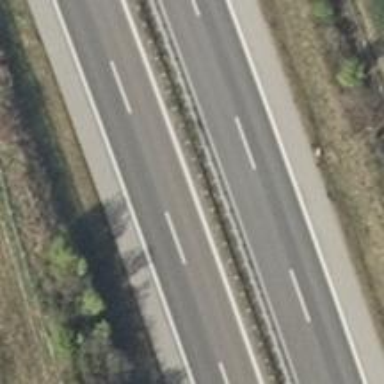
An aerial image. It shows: Asphalt motorway.